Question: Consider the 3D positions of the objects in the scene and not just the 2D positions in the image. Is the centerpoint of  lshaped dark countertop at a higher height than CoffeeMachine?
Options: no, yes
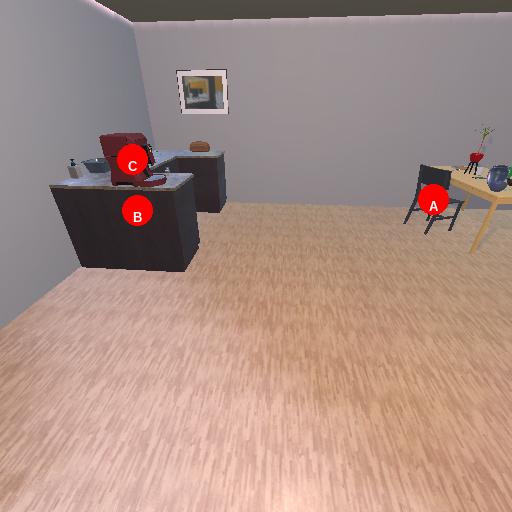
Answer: no